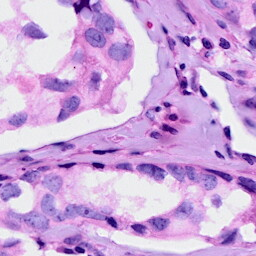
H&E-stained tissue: Breast